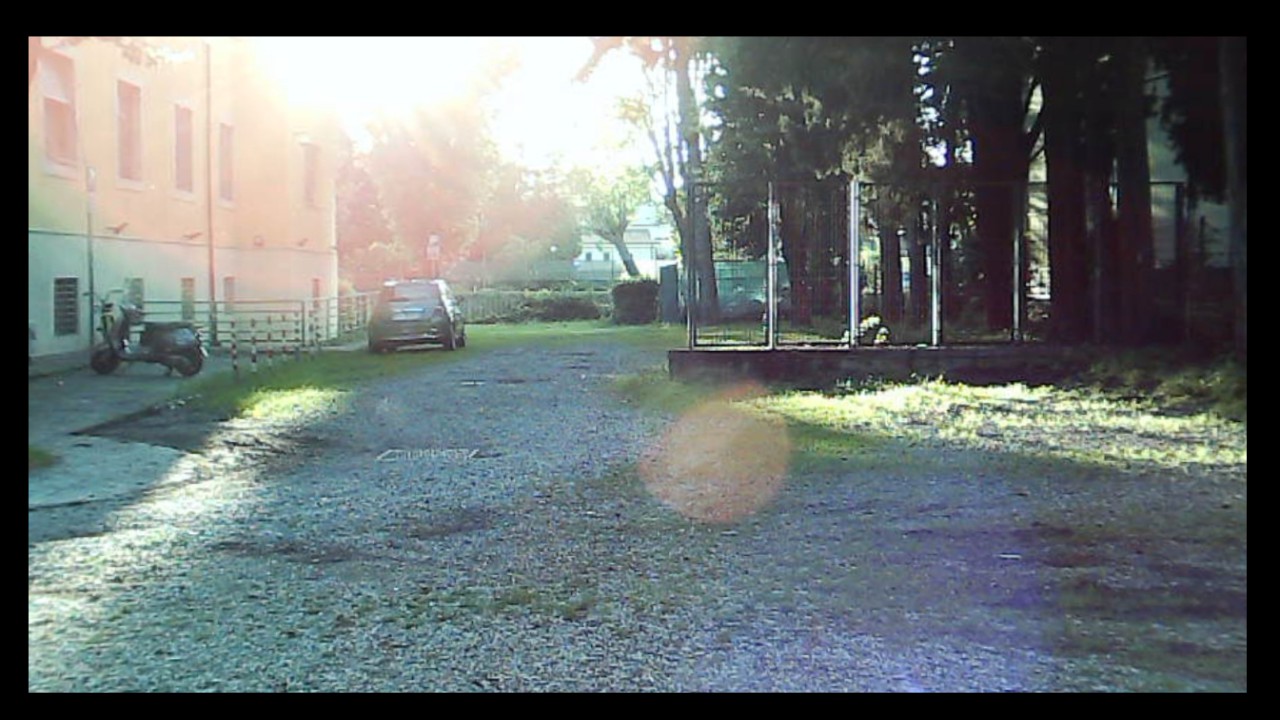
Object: Betafpv air75